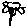
Label: flower